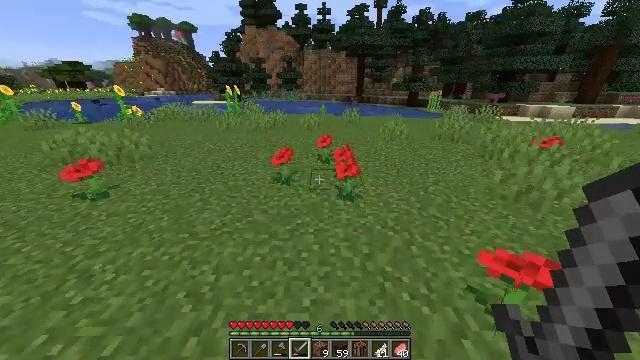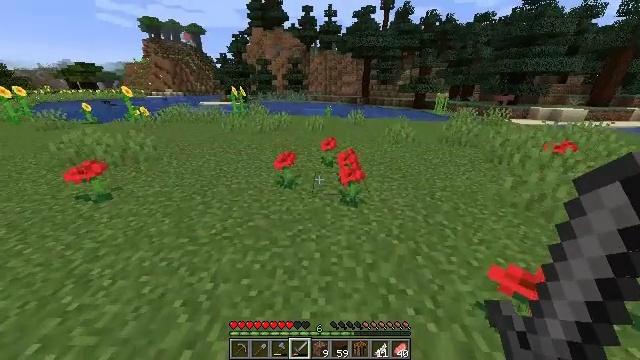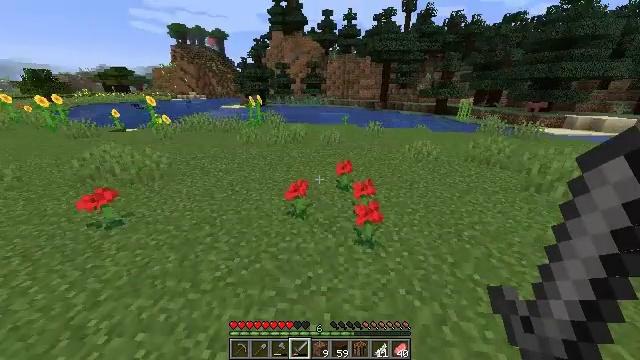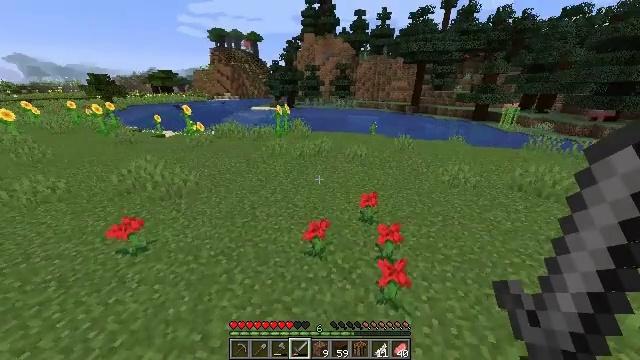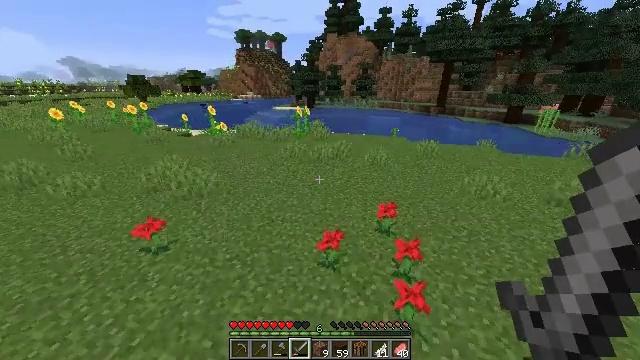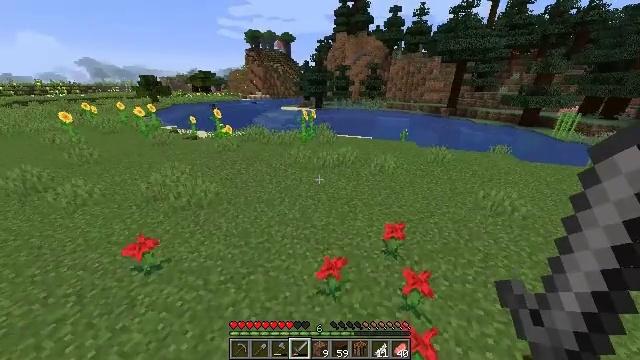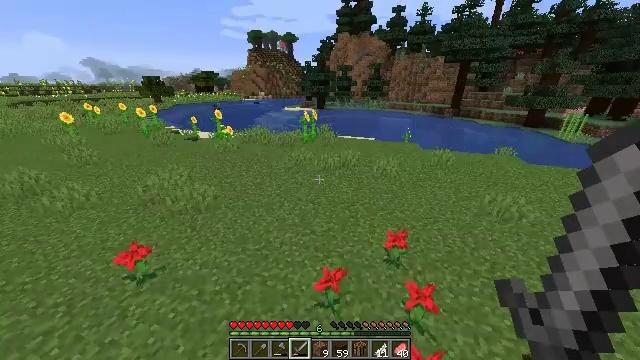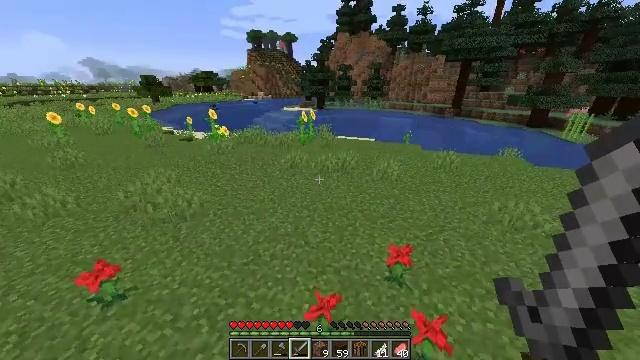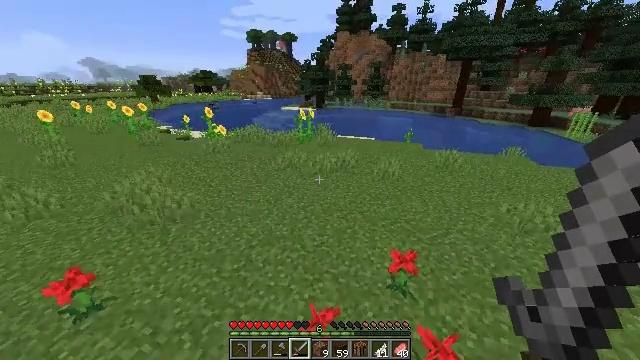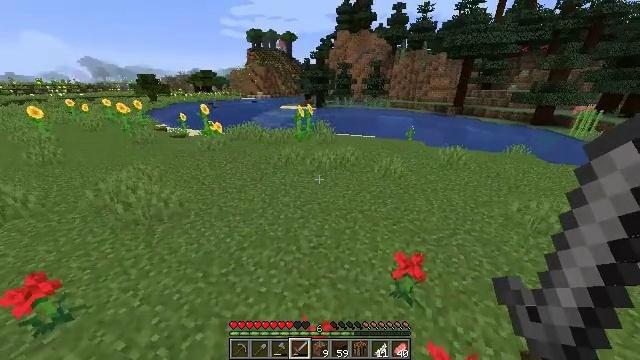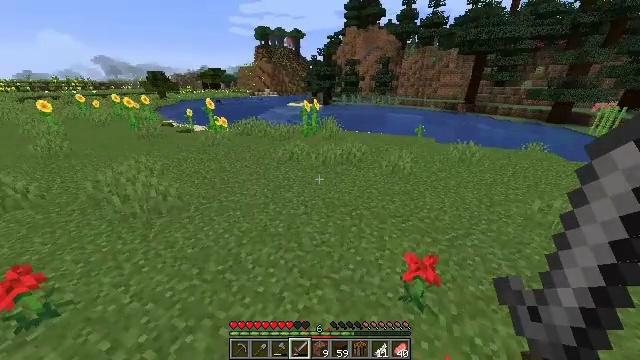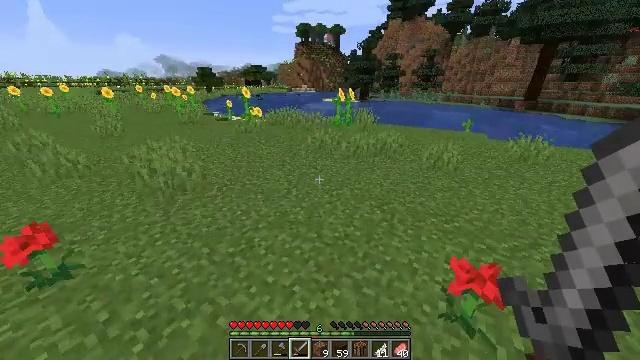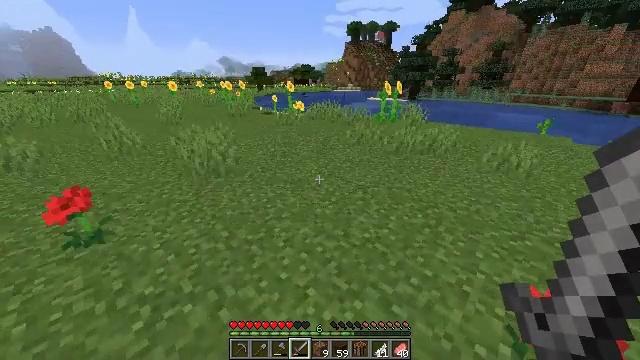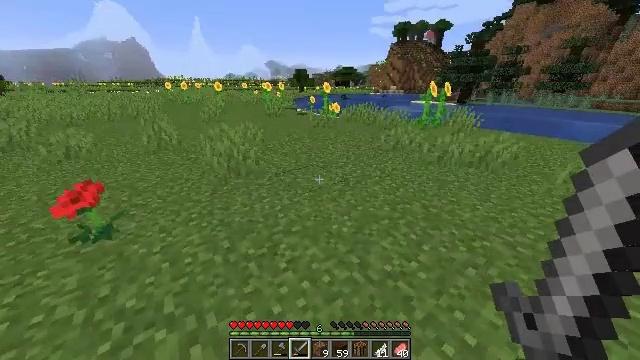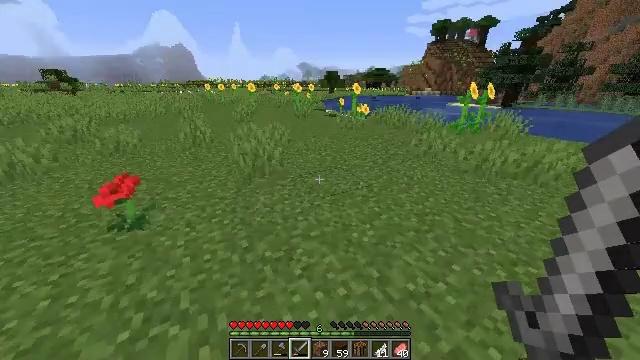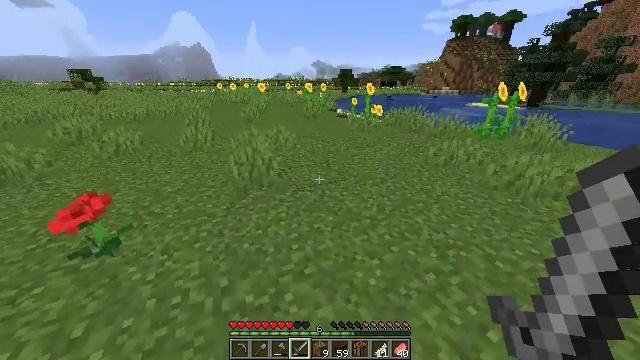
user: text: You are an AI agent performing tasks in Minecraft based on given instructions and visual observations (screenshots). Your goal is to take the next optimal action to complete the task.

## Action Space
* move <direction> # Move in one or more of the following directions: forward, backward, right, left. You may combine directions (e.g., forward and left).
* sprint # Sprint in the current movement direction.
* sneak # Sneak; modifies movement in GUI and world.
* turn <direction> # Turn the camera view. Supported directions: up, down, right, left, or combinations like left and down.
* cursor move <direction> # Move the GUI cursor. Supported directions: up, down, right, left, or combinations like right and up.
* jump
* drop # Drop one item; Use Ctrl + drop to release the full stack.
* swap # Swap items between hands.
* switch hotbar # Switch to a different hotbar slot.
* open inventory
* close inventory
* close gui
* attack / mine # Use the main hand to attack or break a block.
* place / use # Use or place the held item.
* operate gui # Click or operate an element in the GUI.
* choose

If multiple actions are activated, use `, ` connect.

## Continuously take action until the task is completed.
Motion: motion action
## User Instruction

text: Gather a tall sunflower.
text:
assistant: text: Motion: move forward, sprint, turn left, jump
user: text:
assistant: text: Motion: move forward, sprint, turn left, jump
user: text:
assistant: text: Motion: move forward, sprint, turn left, jump
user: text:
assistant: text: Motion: move forward, sprint, turn left, jump
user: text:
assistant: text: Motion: move forward, sprint, turn left, jump
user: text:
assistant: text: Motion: move forward, sprint, jump
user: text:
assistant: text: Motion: move forward, sprint, jump
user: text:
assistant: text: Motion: move forward, sprint, jump
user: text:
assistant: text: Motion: move forward, sprint, jump
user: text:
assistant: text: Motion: move forward, sprint, turn left
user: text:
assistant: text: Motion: move forward, sprint, turn left
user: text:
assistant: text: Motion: move forward, sprint, turn left
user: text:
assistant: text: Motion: move forward, sprint, turn left
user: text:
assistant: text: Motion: move forward, sprint, turn left
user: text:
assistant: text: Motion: move forward, sprint, turn left
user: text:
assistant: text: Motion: move forward, sprint, turn left
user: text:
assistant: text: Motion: move forward, sprint, turn left
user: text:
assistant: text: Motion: move forward, sprint, turn left
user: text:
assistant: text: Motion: move forward, sprint, turn left
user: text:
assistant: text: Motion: move forward, sprint, turn left
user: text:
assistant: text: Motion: move forward, sprint, turn left
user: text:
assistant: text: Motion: move forward, sprint, turn left
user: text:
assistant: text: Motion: move forward, sprint, turn left
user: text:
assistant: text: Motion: move forward, sprint, turn left
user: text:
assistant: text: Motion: move forward, sprint, turn left
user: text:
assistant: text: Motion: move forward, sprint, turn left
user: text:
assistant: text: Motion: move forward, sprint, turn left
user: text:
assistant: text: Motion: move forward, sprint, turn left
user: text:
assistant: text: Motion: move forward, sprint, turn left
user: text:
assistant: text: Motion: move forward, sprint